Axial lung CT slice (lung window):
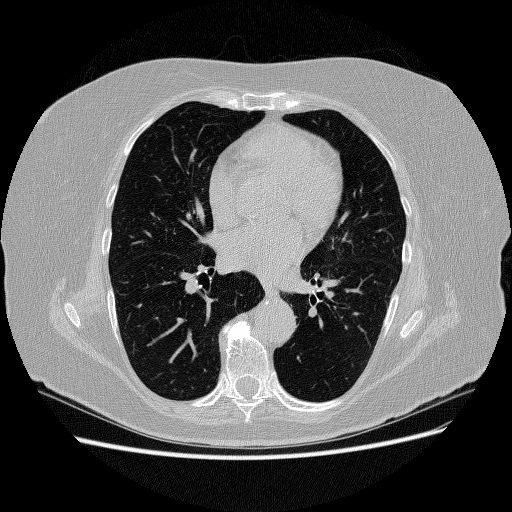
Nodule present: no